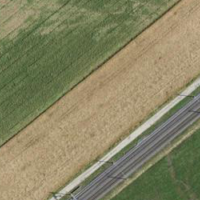
EUNIS habitat code: 52
Species observed at this site:
Ardea alba